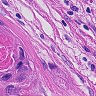
Metastatic tissue present: yes